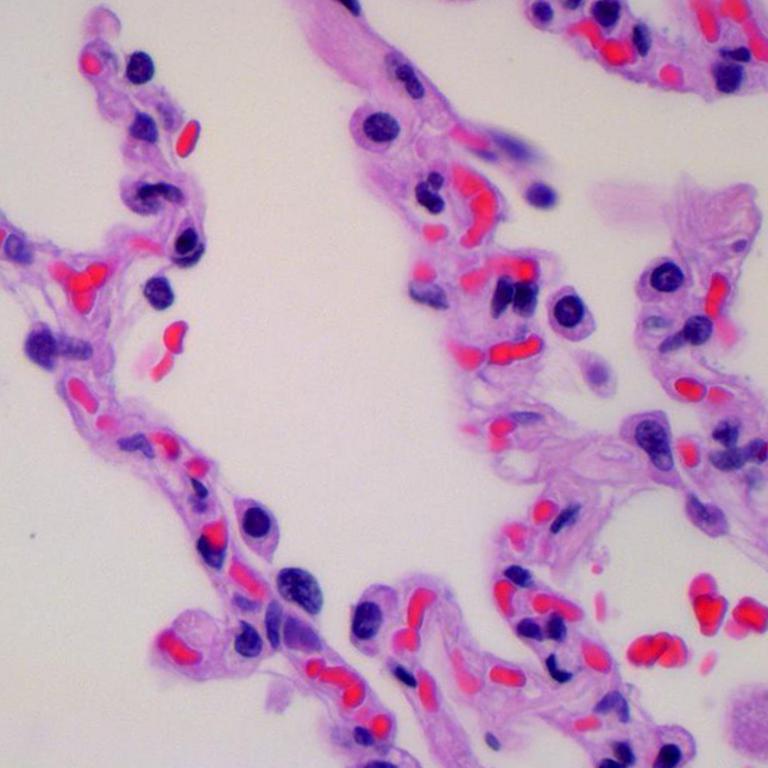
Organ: lung
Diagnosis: benign